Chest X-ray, PA view. Patient: 14 years old, sex M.
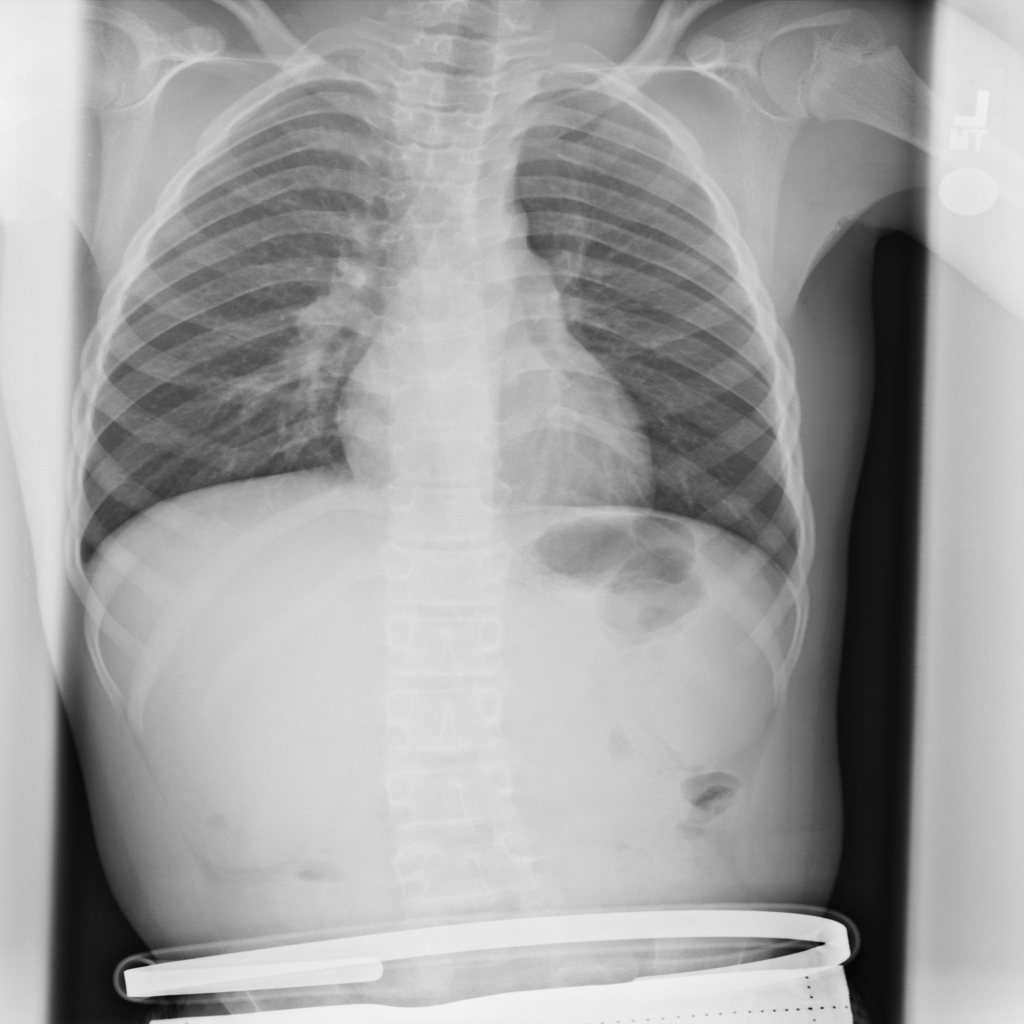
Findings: No Finding